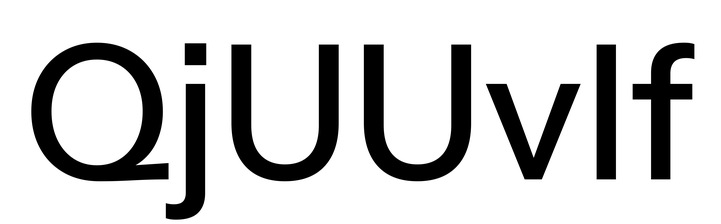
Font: InstrumentSans_Medium